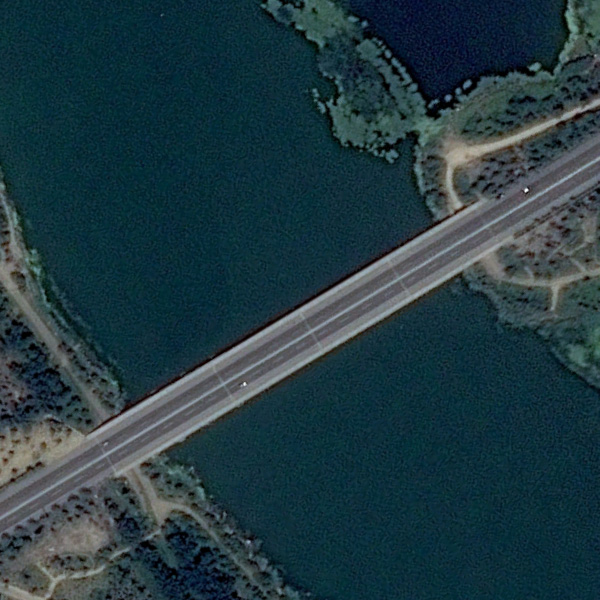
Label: Bridge